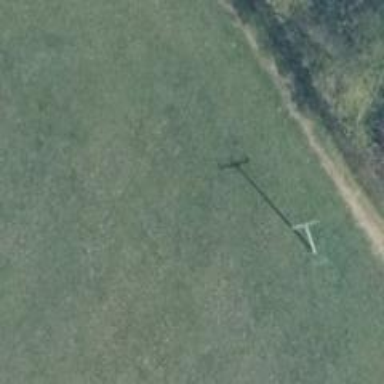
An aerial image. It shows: Minor power line with 3 cables.